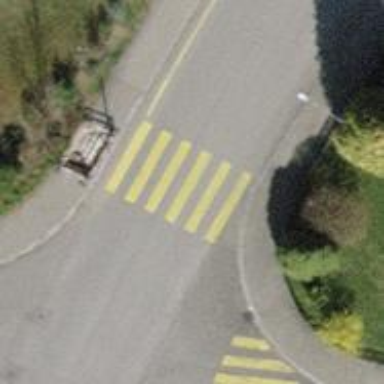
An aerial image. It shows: Zebra crossing on the road.